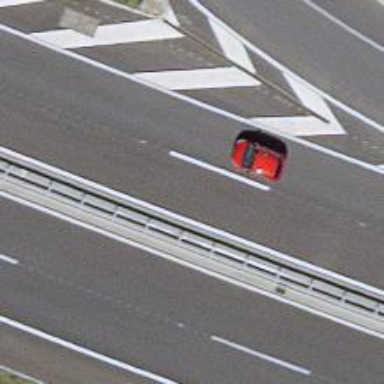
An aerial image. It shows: Asphalt motorway.